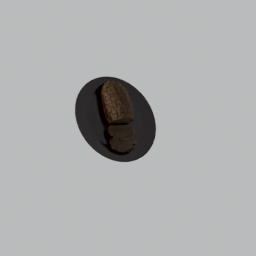
Label: nature